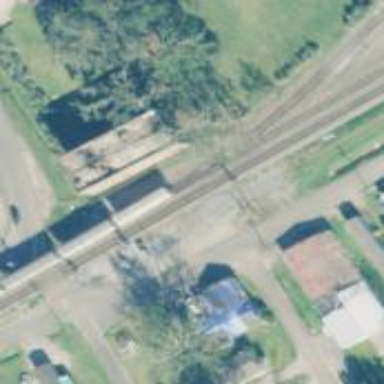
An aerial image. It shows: Railway service station.